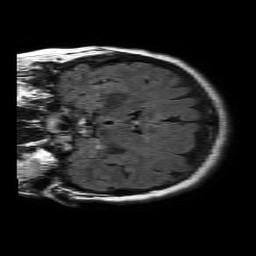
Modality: FLAIR
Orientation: coronal
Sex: female
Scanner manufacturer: philips
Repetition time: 11 s
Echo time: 0.125 s